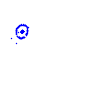
Particle: proton